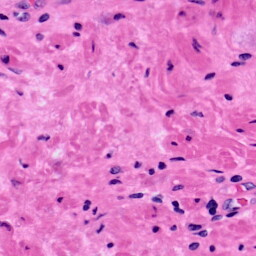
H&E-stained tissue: Prostate